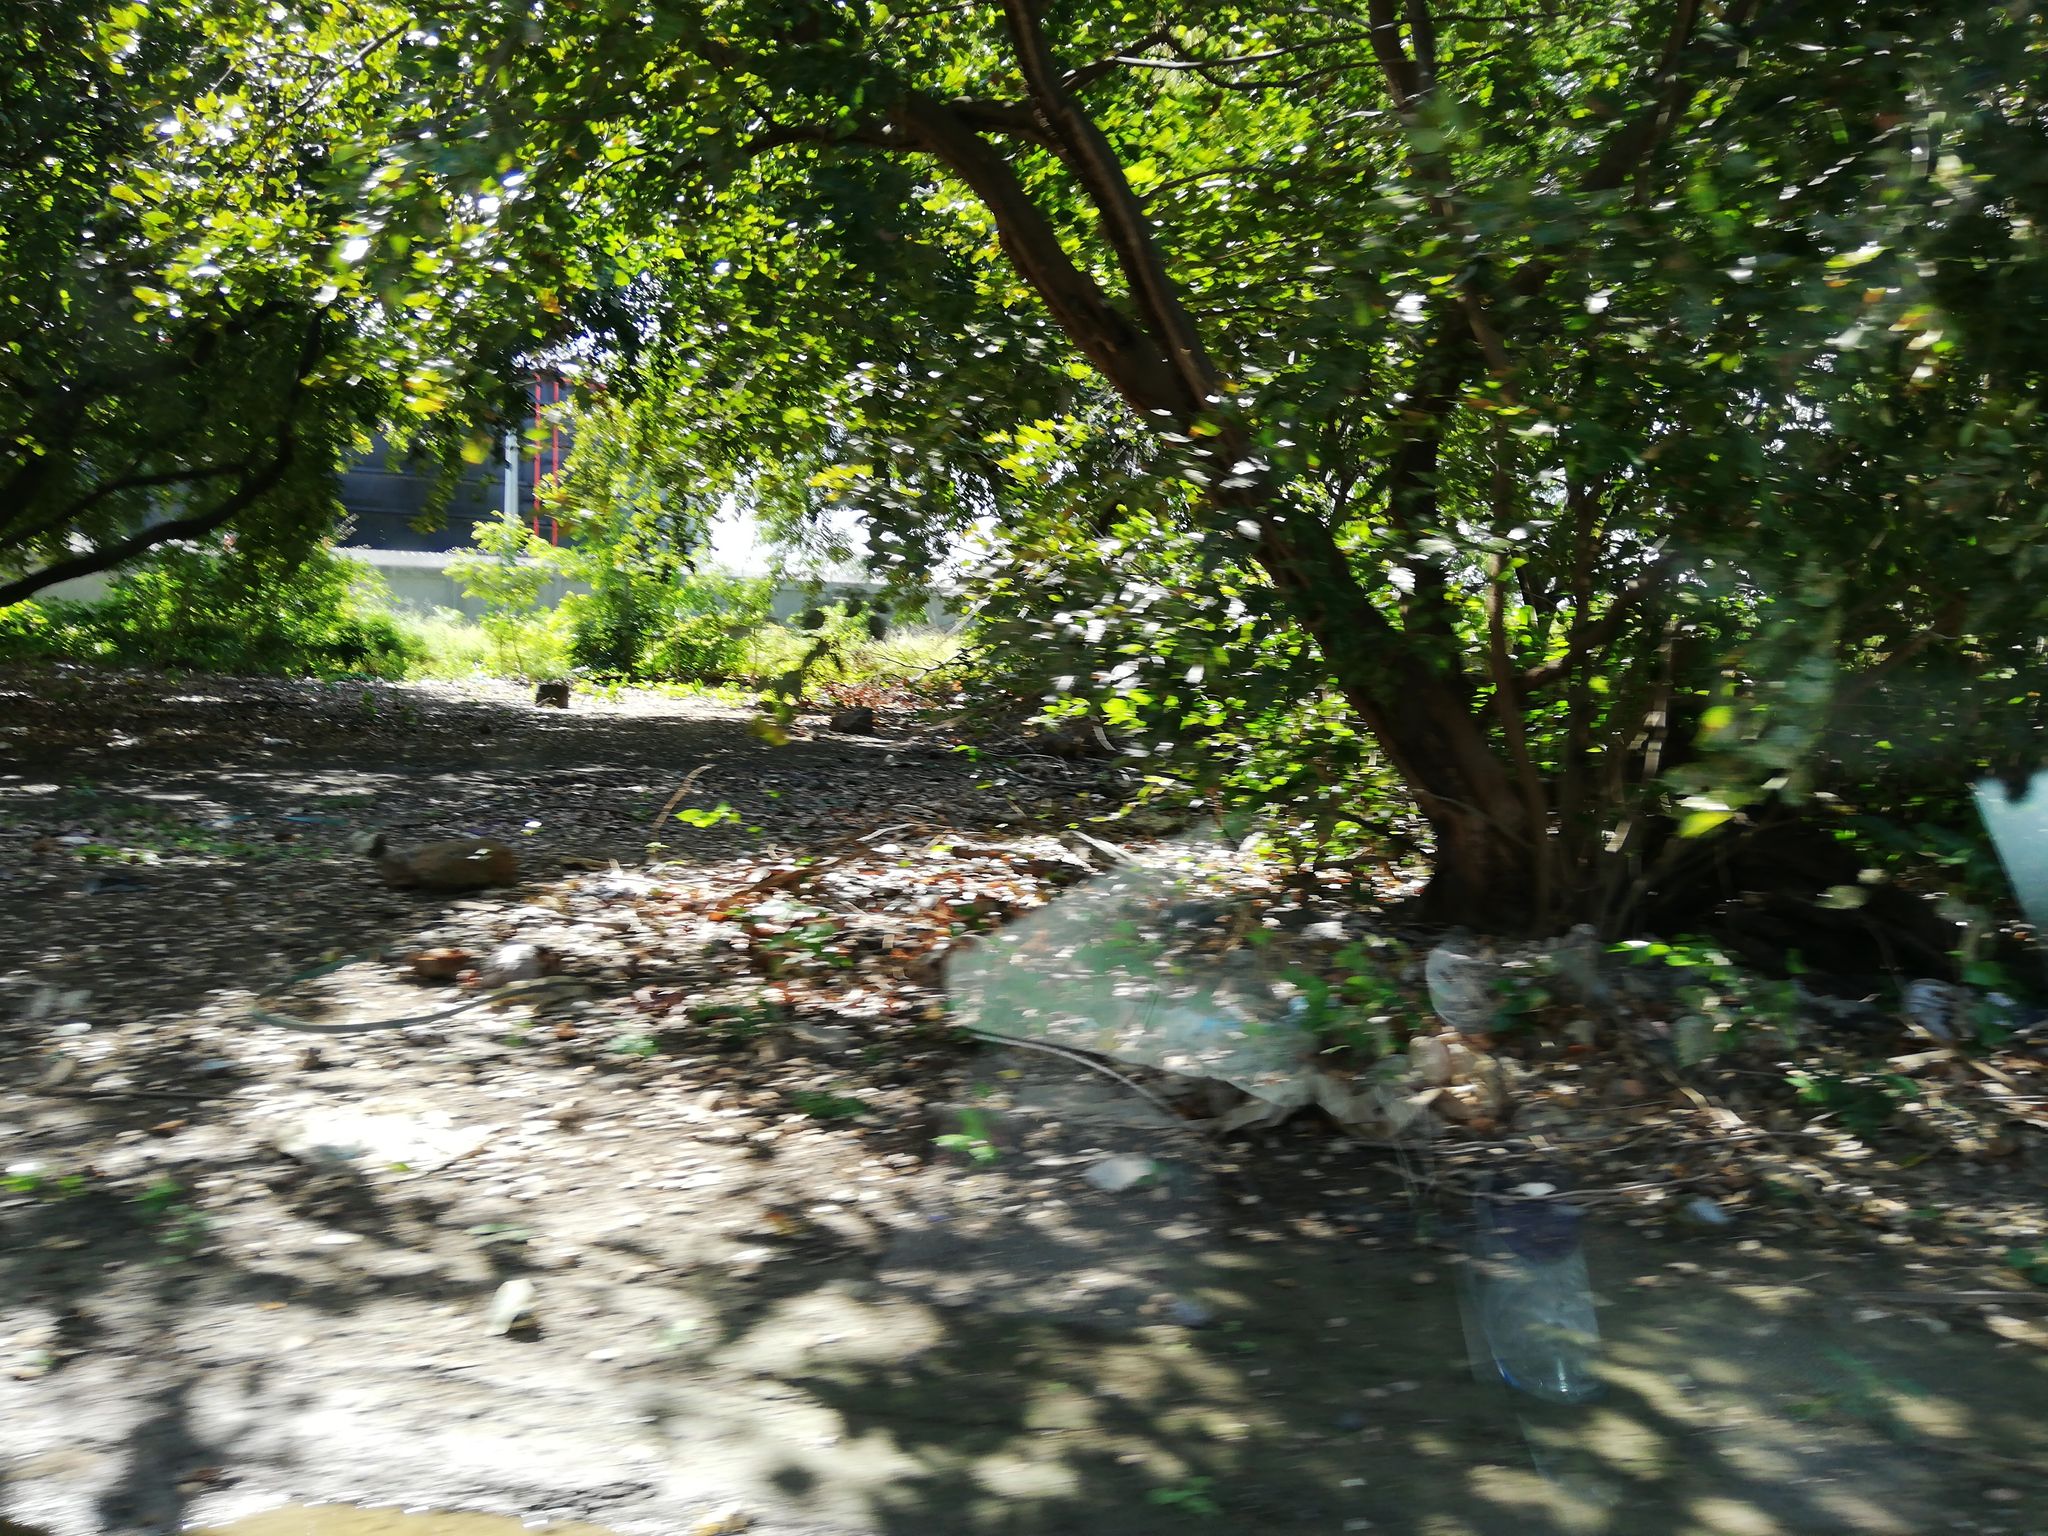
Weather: clear
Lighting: day
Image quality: slightly poor
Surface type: walking surface
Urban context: urban centre
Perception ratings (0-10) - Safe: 3.13, Lively: 3.21, Beautiful: 7.11, Boring: 2.73, Depressing: 6.44, Wealthy: 2.42